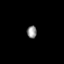
Tissue: prostate
Cell type: T cells
Senescence score: 0.2862
Nuclear area (px): 121
Mean DAPI intensity: 142.141